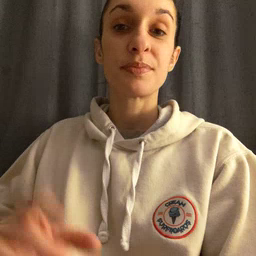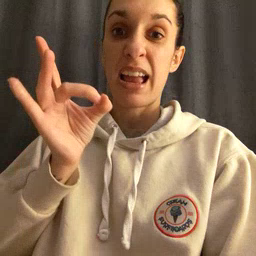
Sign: hate